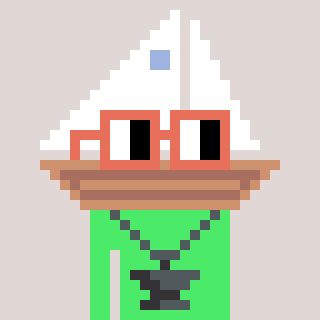
a pixel art character with square orange glasses, a sailboat-shaped head and a teal-colored body on a warm background